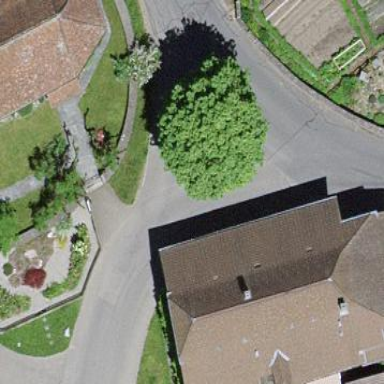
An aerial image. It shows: Residential building.